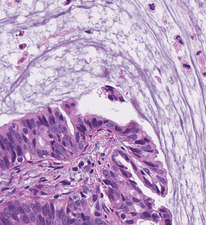
Tumor epithelial tissue: yes
Tumor-associated stroma tissue: yes
Normal tissue: no